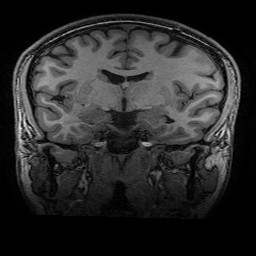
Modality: T1w
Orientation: sagittal
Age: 21
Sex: male
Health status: healthy
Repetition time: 2.53 s
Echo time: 0.0034 s